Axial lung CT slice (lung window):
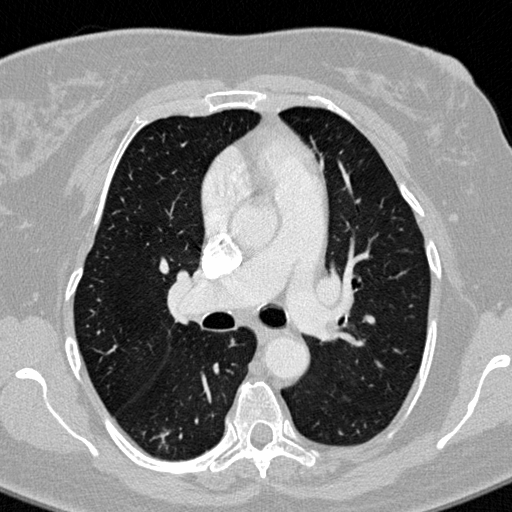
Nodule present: no